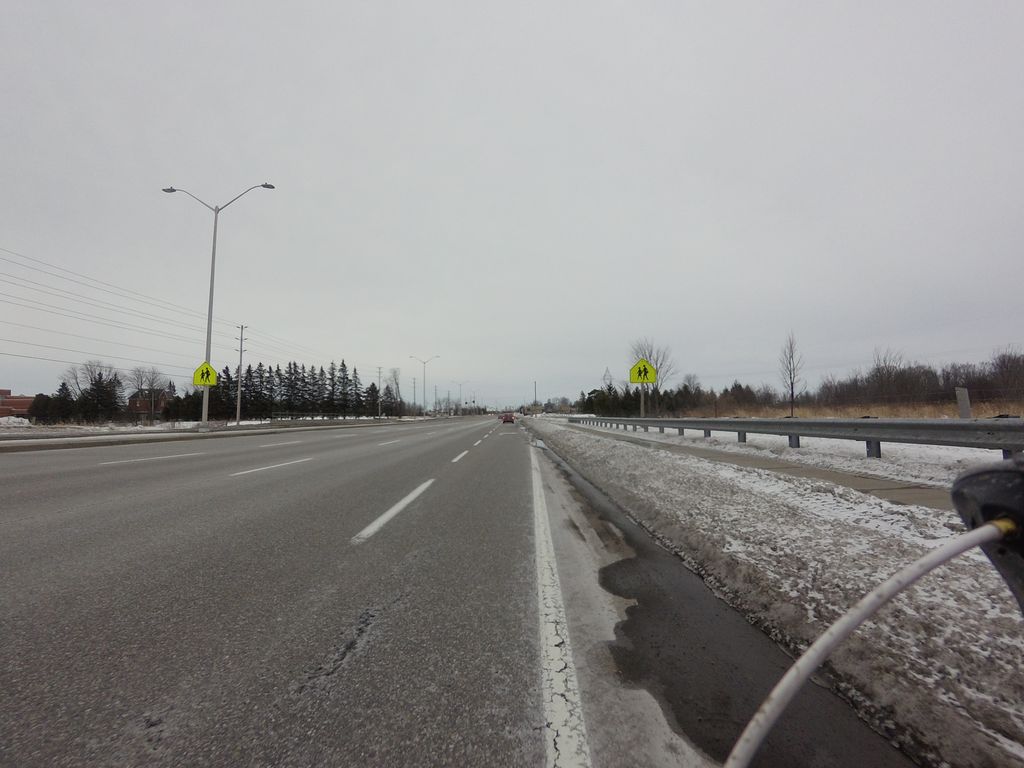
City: ottawa-gatineau